Question: I have this code:
'''
int[] numbers = new int[1000];
'''
When I debug in Visual Studios and hover my mouse over the num array it shows the length is 1000 and then the first 14 characters are 0 and everything after that is a "?".

Assigning numbers[15]+ doesn't change anything nor does it crash the program.
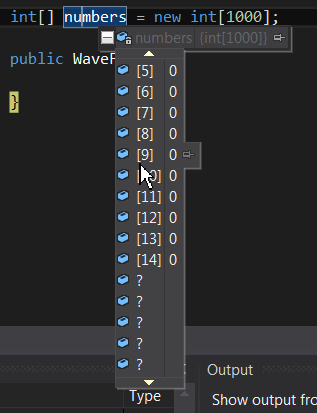
Answer: I figured it out!
Thanks to @CodeCaster
It is just a bug in visual studios that glitches the values out. Just using the mouse over the arrows at the bottom work.